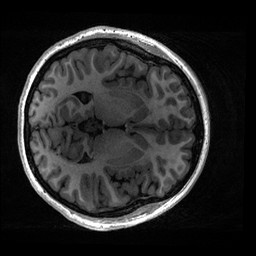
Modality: T1w
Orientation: axial
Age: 21
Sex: female
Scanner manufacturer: ge
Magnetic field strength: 3 T
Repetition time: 0.006952 s
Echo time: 0.00292 s